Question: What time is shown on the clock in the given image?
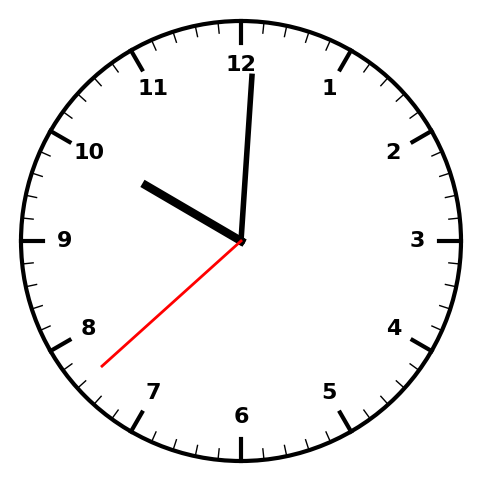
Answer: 10:00:38